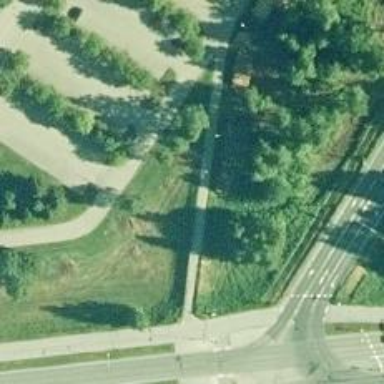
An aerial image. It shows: Asphalt cycleway.